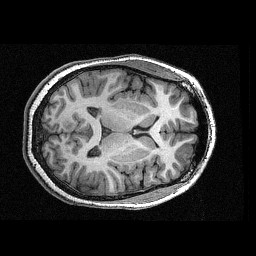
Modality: T1w
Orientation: axial
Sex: female
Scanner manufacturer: siemens
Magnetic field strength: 3 T
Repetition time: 2.3 s
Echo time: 0.00336 s